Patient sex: M
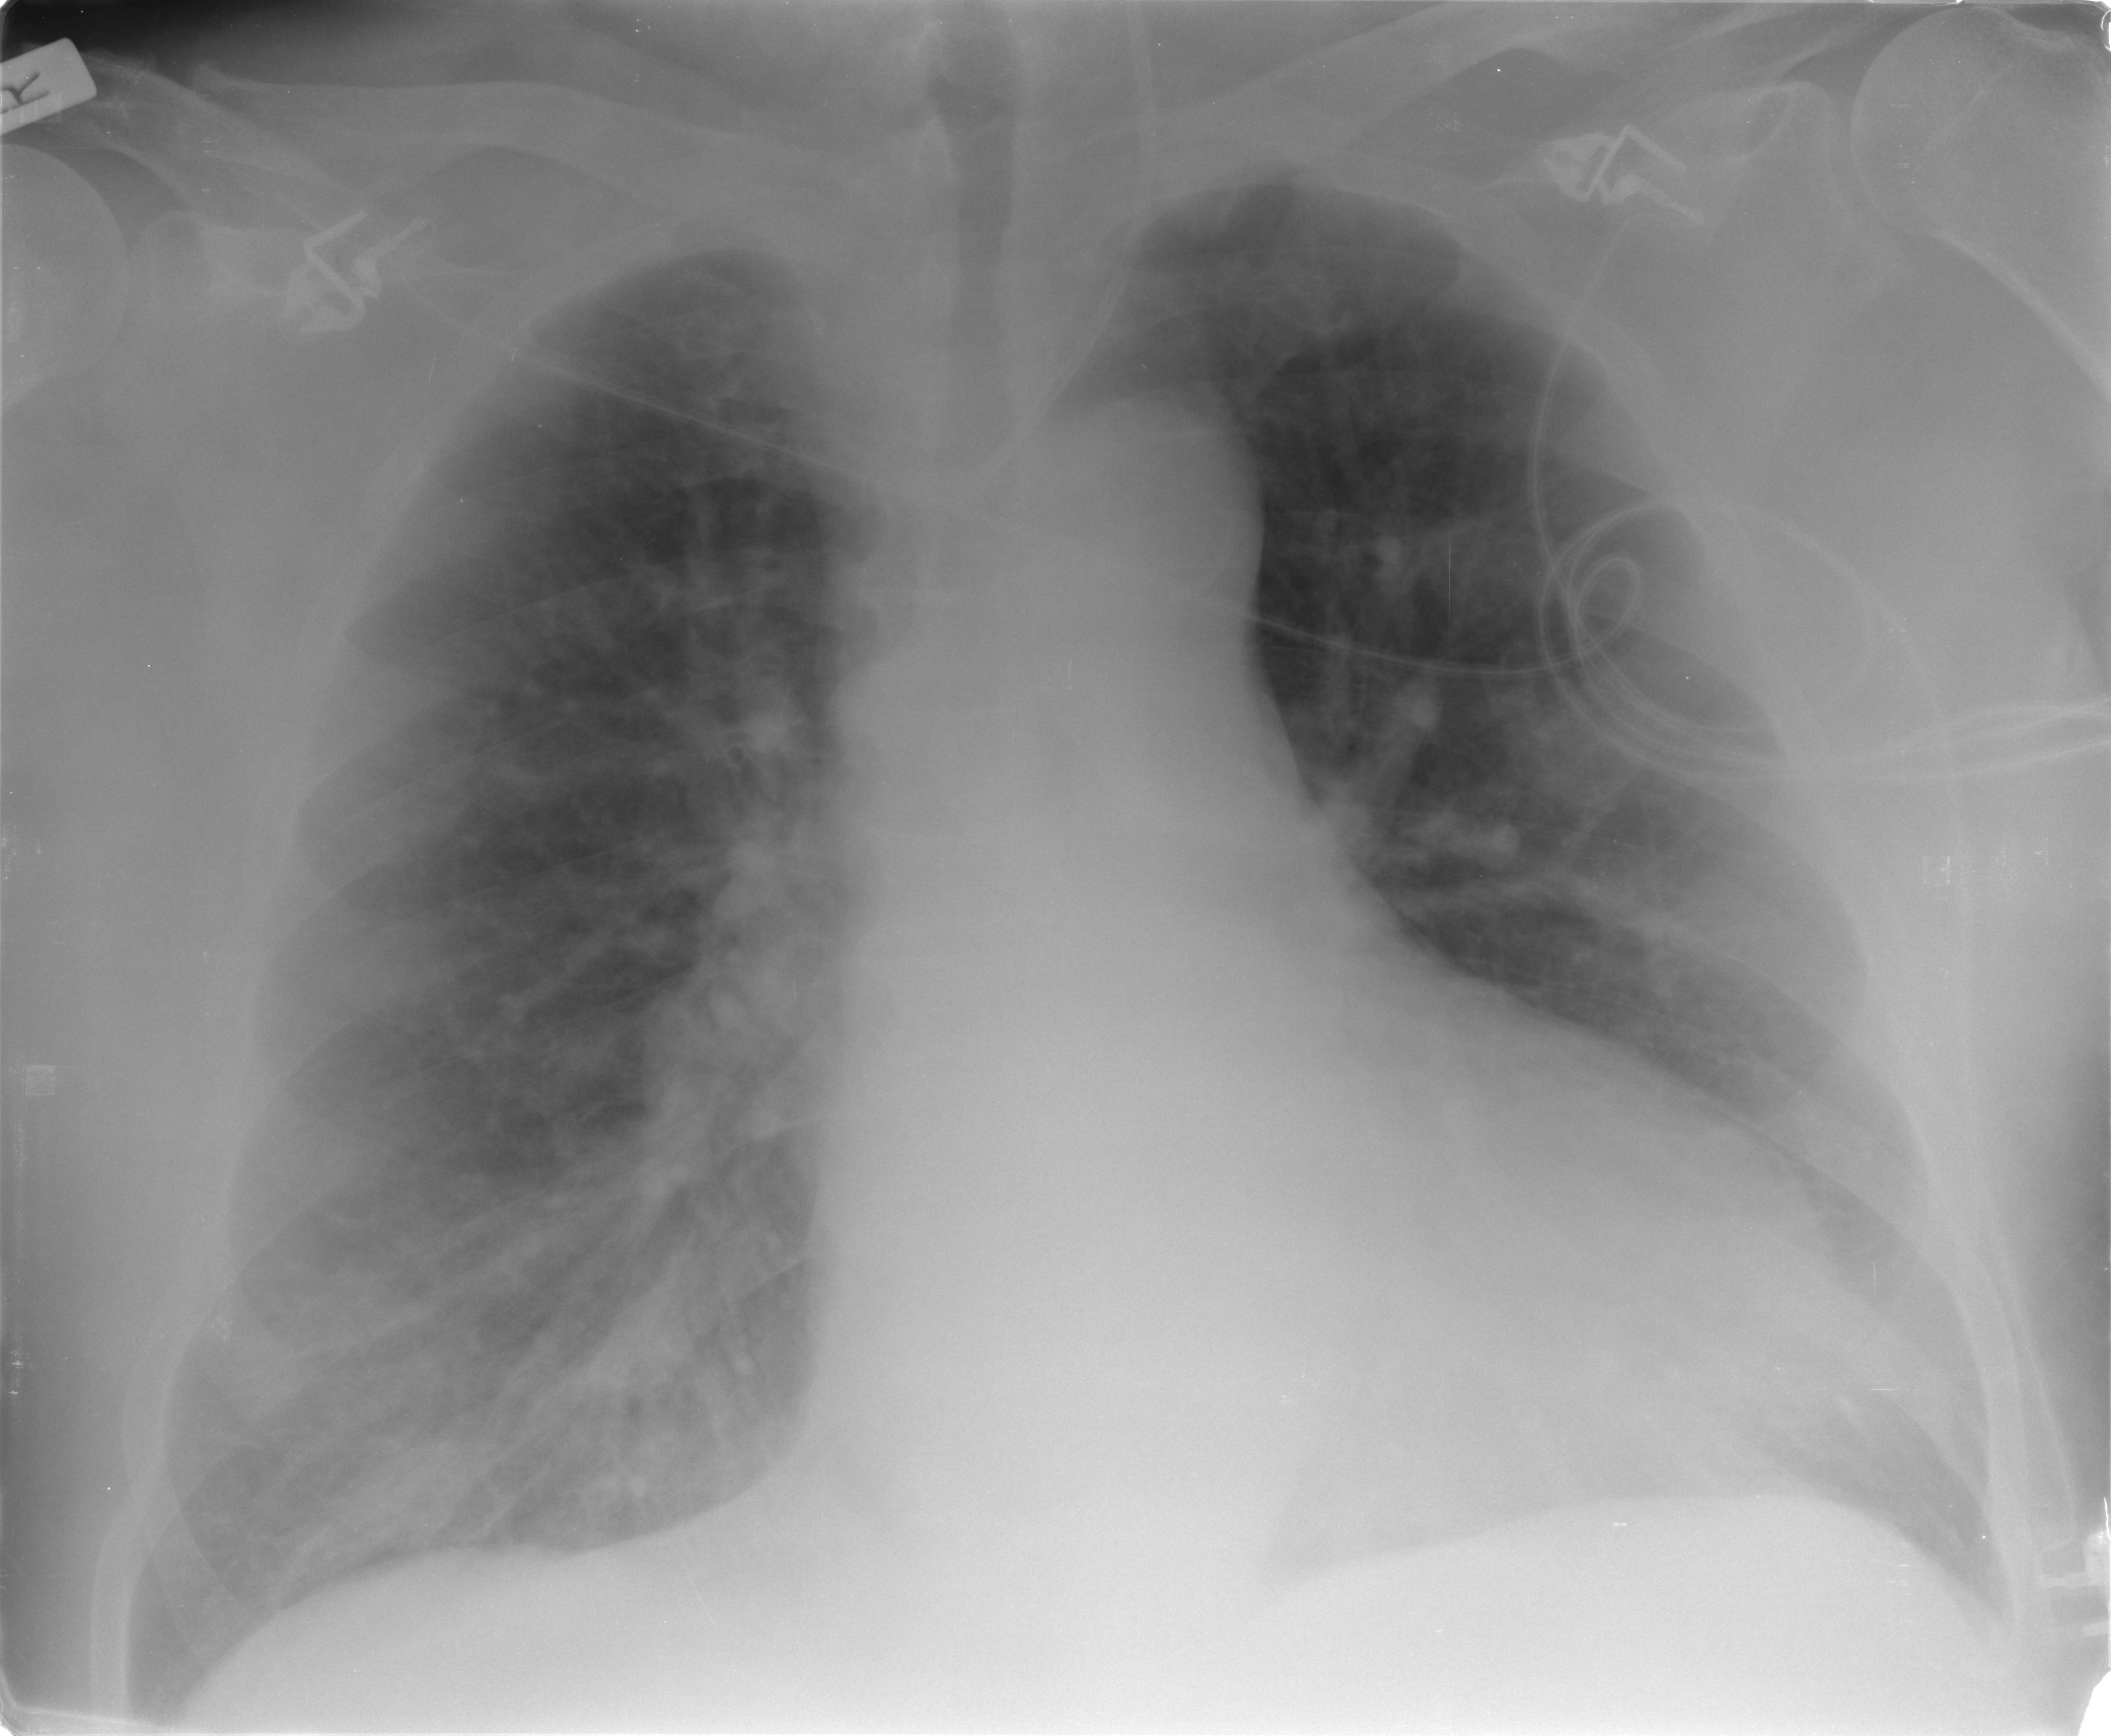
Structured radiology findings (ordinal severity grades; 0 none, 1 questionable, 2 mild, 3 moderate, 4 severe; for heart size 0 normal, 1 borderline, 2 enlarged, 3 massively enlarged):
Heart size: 2
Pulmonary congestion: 2
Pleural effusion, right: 0
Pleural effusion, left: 0
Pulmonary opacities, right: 2
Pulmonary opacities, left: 0
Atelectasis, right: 2
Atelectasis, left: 2